Breast ultrasound image
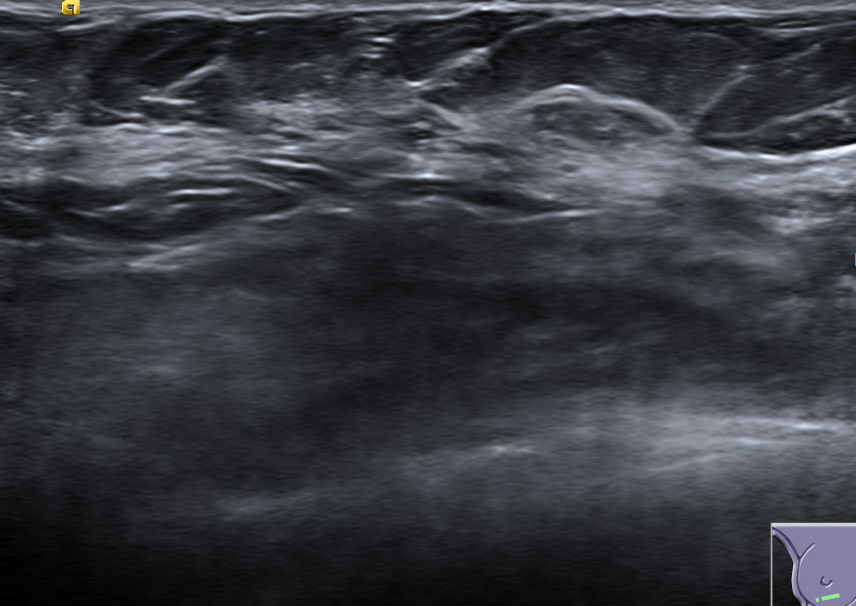
Diagnosis: normal